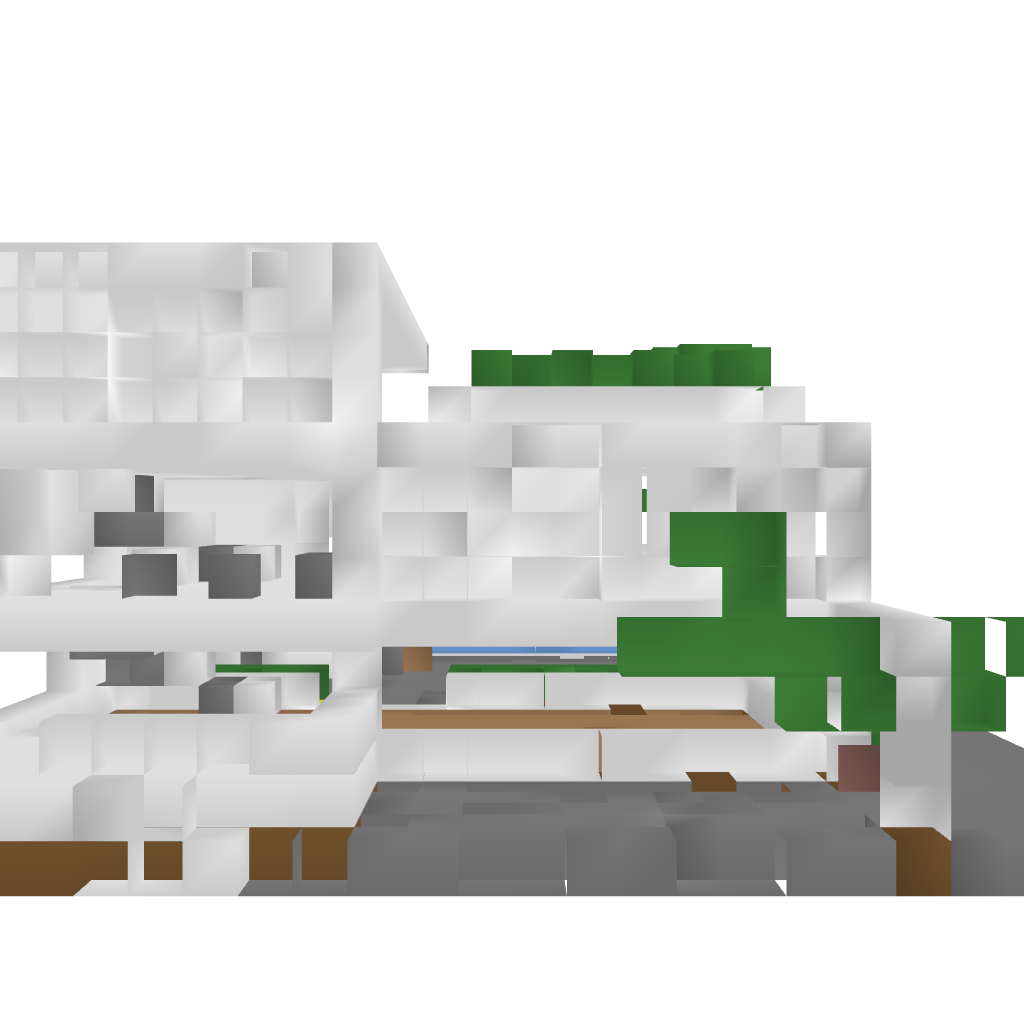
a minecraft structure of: Modern house bad low quality